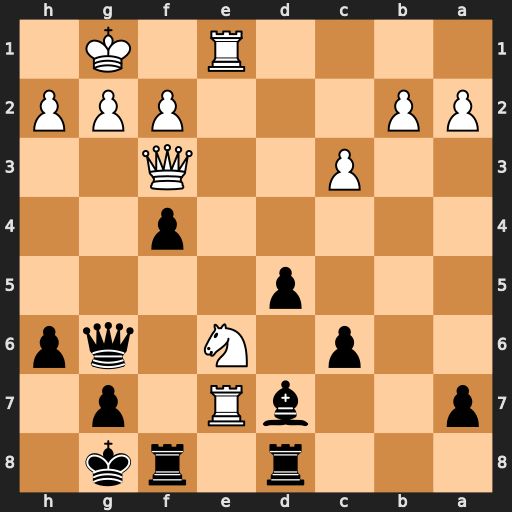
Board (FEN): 3r1rk1/p2bR1p1/2p1N1qp/3p4/5p2/2P2Q2/PP3PPP/4R1K1
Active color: b
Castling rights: -
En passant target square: -
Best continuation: Rfe8 Nxd8 Rxe7